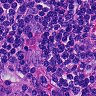
Metastatic tissue present: no